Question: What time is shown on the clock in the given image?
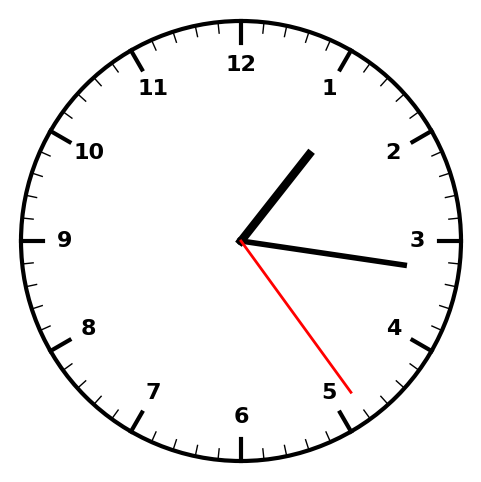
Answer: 01:16:24